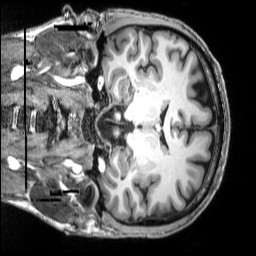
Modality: T1w
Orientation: coronal
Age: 27
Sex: male
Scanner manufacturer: siemens
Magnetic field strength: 3 T
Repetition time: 2.5 s
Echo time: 0.00343 s